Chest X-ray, PA view. Patient: 76 years old, sex F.
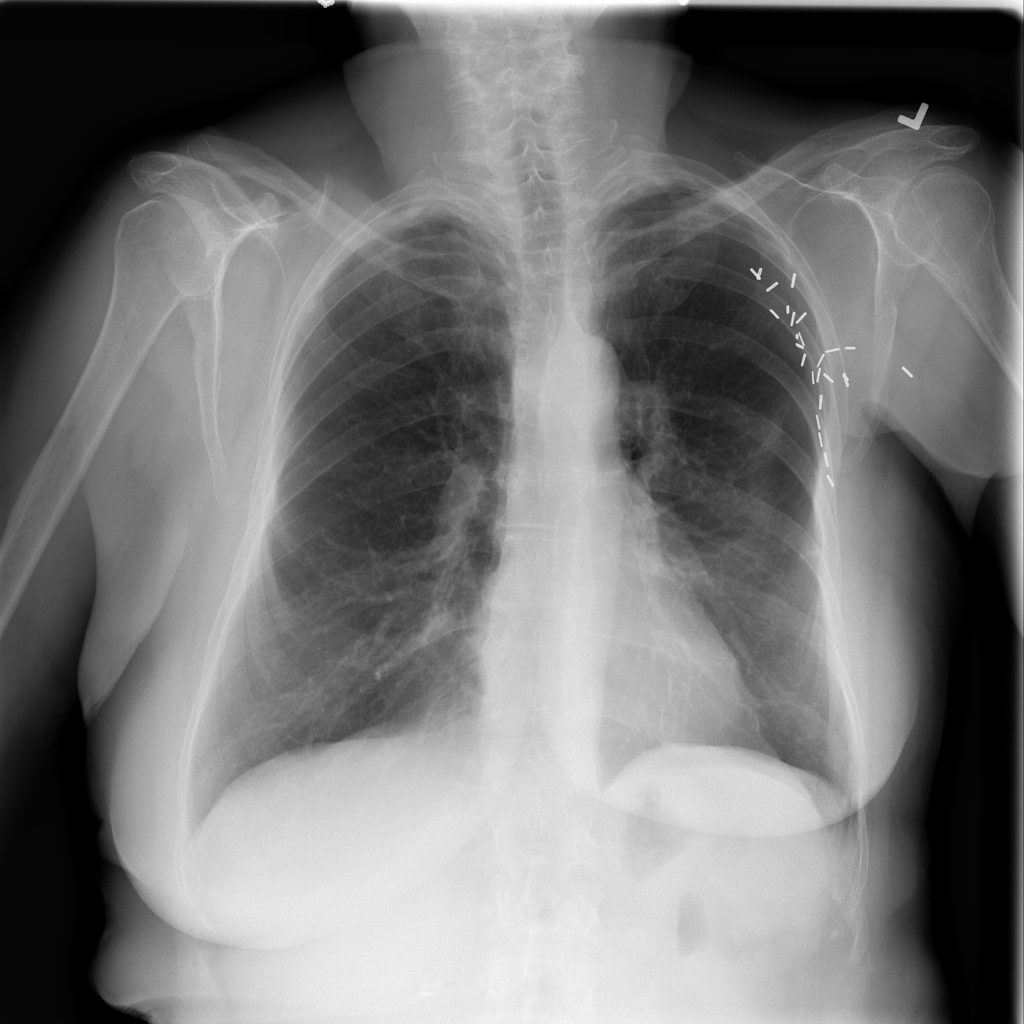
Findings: No Finding